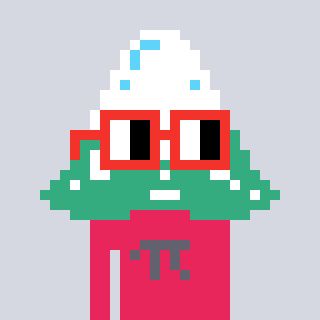
a pixel art character with square red glasses, a snowy mountain-shaped head and a redpinkish-colored body on a cool background